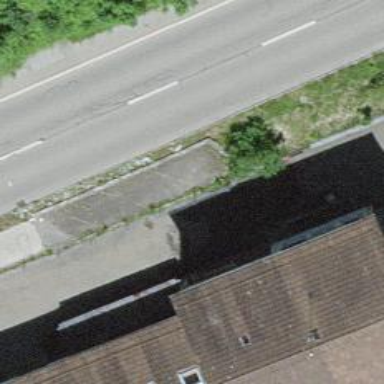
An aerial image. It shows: Bus stop with platform for public transport.